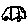
Label: car